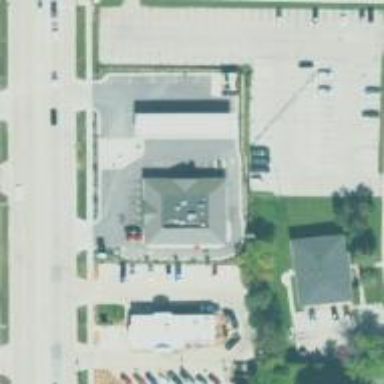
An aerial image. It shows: Convenience shop.